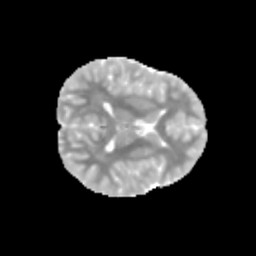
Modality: MD
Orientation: axial
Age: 10
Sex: male
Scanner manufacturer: siemens
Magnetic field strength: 3 T
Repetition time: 3.8 s
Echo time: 0.07 s